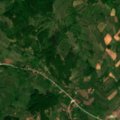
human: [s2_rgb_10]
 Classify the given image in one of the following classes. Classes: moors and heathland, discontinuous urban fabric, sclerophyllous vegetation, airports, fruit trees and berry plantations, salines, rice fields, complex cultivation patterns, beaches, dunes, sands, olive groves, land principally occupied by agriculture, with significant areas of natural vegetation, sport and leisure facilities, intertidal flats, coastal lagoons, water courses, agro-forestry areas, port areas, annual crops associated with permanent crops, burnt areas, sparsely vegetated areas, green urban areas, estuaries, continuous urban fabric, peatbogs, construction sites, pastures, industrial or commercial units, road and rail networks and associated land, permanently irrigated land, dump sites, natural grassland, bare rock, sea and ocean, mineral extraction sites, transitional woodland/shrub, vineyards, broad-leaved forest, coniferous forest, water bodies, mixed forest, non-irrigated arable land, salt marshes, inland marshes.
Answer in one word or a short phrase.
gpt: complex cultivation patterns, land principally occupied by agriculture, with significant areas of natural vegetation, broad-leaved forest